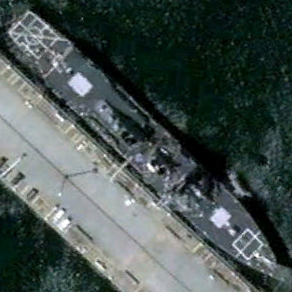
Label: destroyer